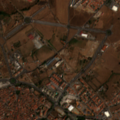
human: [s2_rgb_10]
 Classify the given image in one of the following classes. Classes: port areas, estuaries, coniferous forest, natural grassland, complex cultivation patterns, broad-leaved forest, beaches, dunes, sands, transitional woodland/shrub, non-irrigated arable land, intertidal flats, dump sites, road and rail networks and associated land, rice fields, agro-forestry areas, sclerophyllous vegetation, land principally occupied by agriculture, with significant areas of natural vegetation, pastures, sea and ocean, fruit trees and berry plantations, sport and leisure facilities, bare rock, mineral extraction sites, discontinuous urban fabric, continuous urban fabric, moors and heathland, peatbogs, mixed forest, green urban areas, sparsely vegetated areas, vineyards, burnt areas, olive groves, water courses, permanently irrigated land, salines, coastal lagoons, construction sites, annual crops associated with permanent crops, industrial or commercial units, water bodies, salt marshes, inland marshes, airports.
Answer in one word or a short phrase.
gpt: continuous urban fabric, discontinuous urban fabric, non-irrigated arable land, complex cultivation patterns